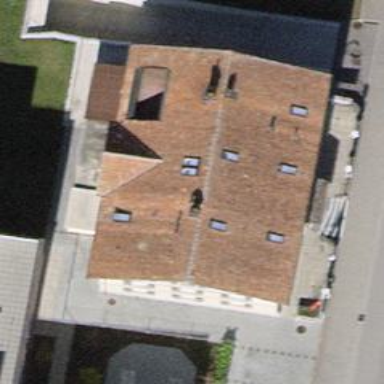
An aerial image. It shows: Restaurant.